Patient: sex F, age 60
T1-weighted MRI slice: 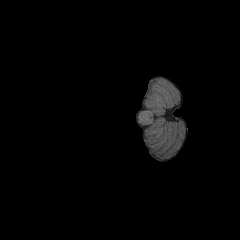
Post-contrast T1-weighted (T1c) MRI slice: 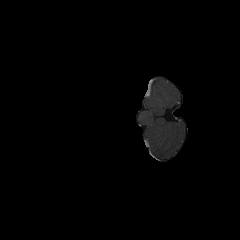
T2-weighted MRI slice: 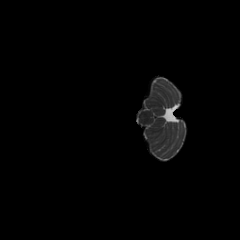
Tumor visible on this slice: no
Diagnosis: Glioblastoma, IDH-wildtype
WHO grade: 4